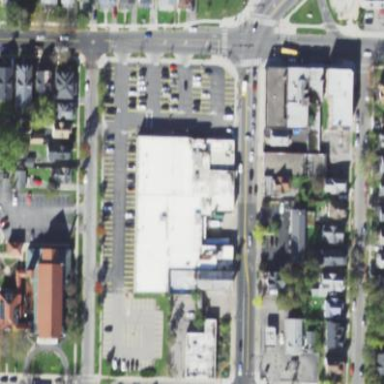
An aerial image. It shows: Retail area.